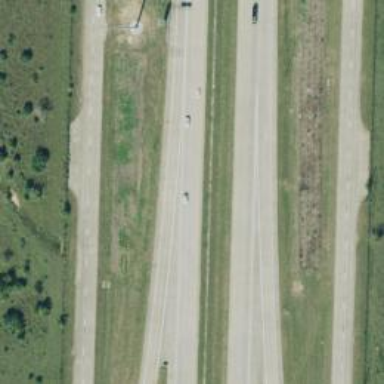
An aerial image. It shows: View of motorway.